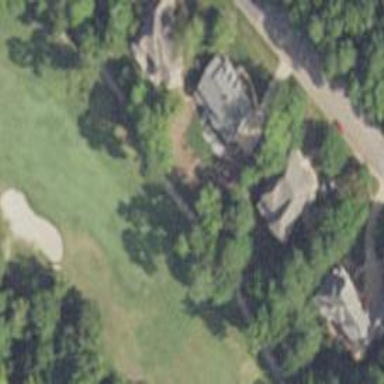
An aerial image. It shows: Path for golf carts.